Current action and preconditions to check: trajectory_clear

Your task: For each precondition in the list above, predict whether it will hold at this action.

Consider the current scene as observed from the mobile robot's camera, and analyze the predicted future states of all dynamic agents (e.g., people, animals, vehicles, or any moving entities) within the NEXT SECOND.

IMPORTANT: Only answer "very likely" if you are absolutely certain—based on strong, clear evidence—that a dynamic agent will violate the precondition in the predicted future state. Do NOT answer "very likely" for unlikely, ambiguous, or low-probability risks.

Ask yourself for each precondition: Is there a high probability, with clear and convincing evidence, that the predicted future states of any dynamic agent will interfere with the predicted future state of the currently executing action within the NEXT SECOND, causing that precondition to fail?

Assess the risk level based on these predictions. Use "likely" or "very likely" if motions create a clear risk of interference.

Use "neutral" or "improbable" if agents are nearby but their predicted paths are clearly diverging or non-conflicting.

Failure Risk Categories: "very improbable", "improbable", "neutral", "likely", "very likely"

Answer Format: Output ONLY the probability_of_failure value from these categories: "very improbable", "improbable", "neutral", "likely", "very likely"

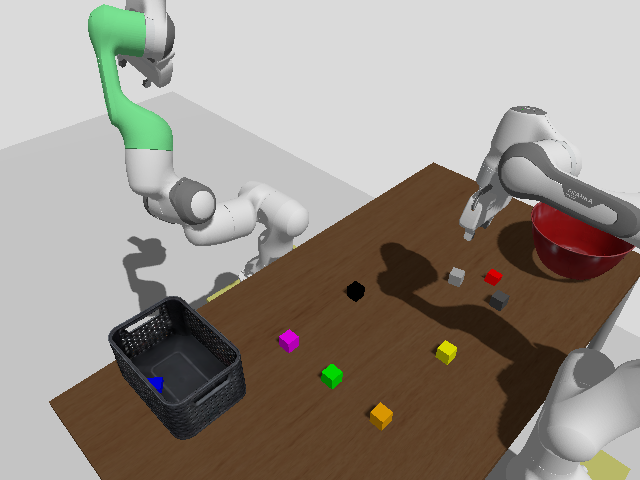

Answer: very improbable